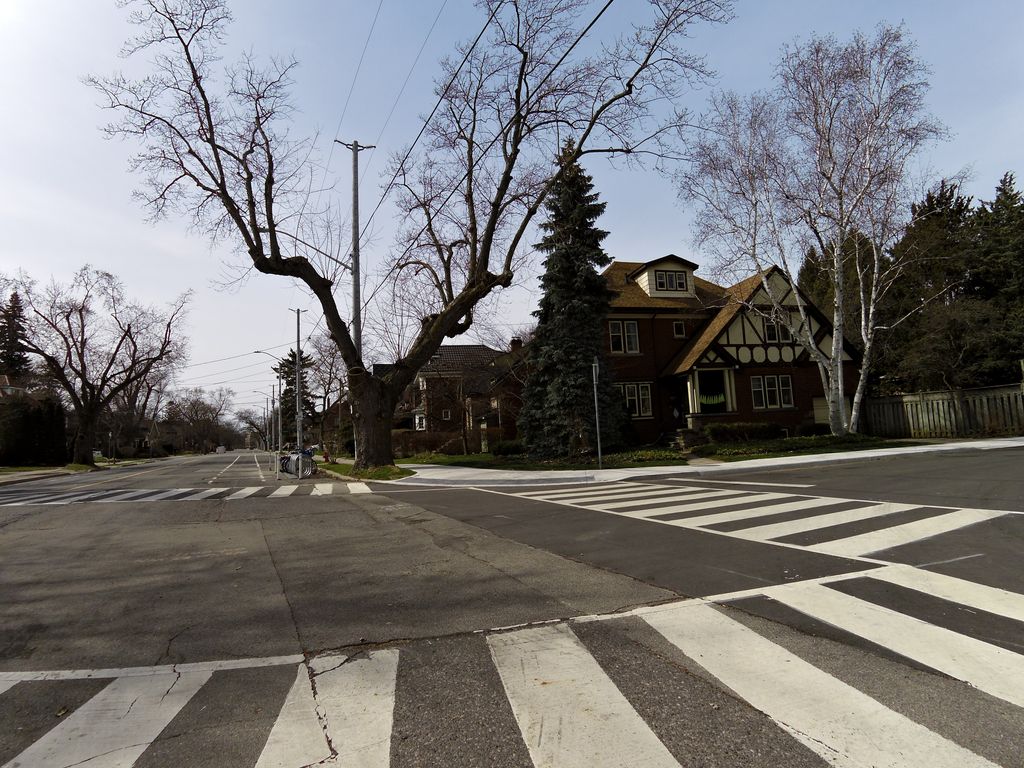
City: hamilton